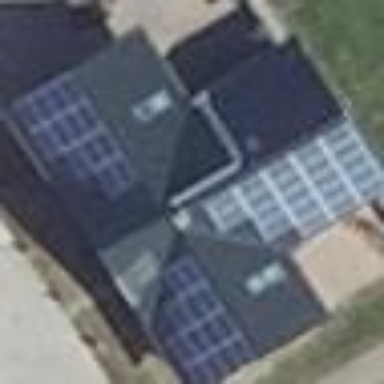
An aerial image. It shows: Small solar photovoltaic panel generator inside building.